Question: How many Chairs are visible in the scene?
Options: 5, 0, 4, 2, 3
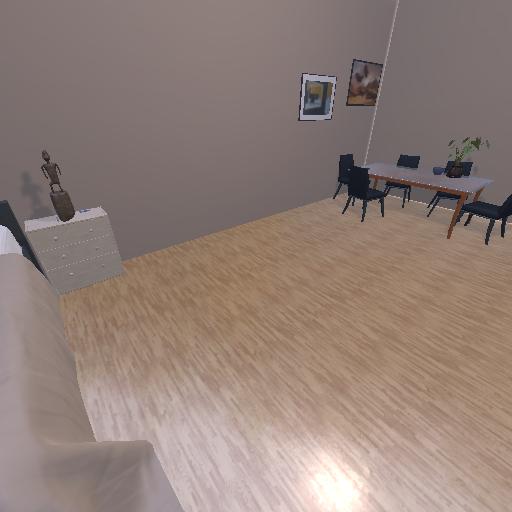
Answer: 5